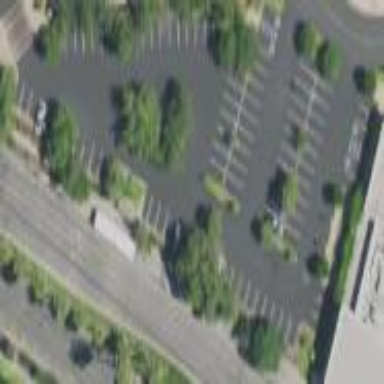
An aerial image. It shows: Parking area with surface.